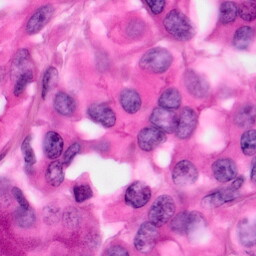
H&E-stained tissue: Pancreatic